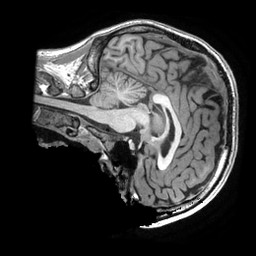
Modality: T1w
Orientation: sagittal
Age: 19
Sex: male
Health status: healthy
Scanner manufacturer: ge